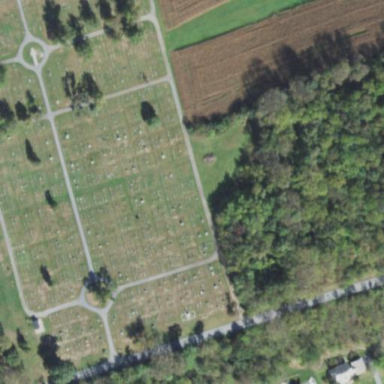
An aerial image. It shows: Cemetery with graves.